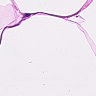
Metastatic tissue present: no